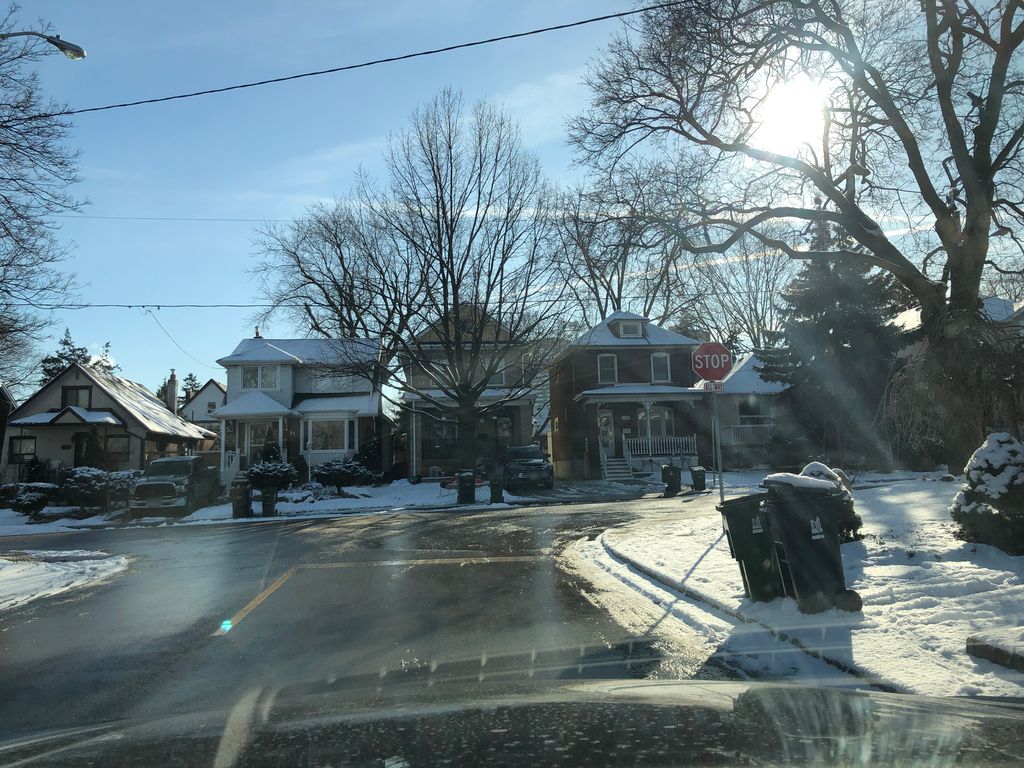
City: toronto